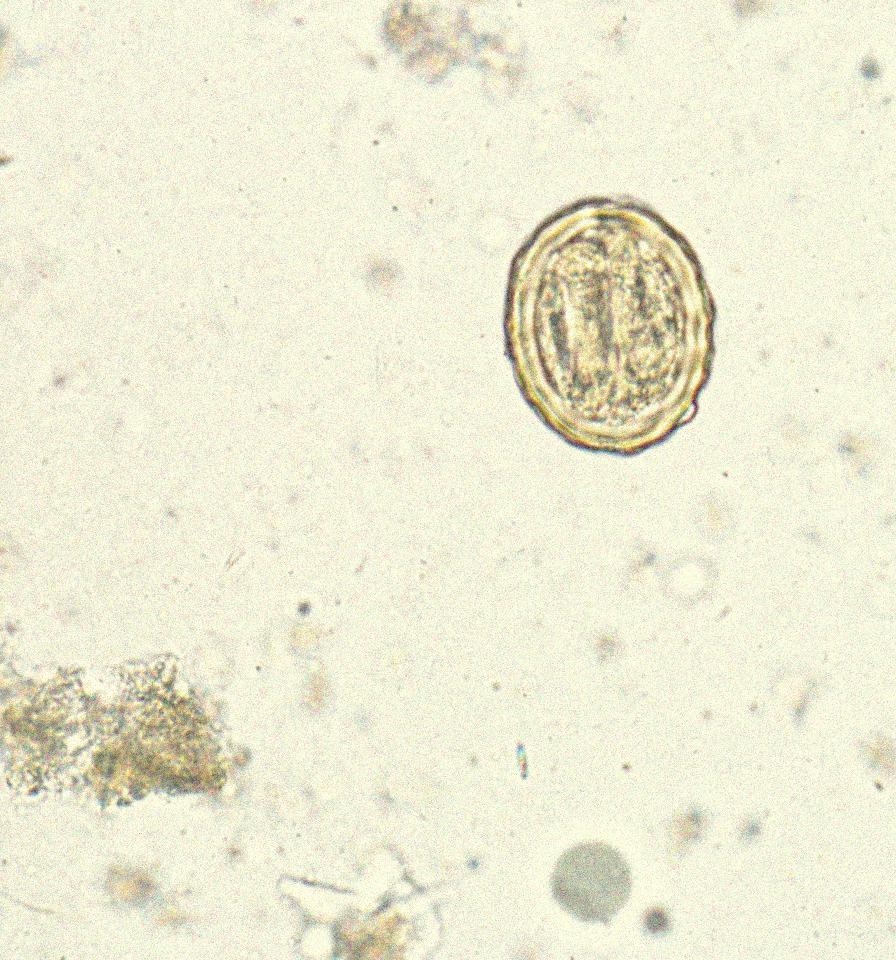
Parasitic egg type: Ascaris lumbricoides